Question: I am using Nette Framework 2.2.1 and BootStrap 3 on Wamp 2.5 (Win7). I am not able to load glyphicons in browser (error 403 Forbidden).
what browser sees

all needed fonts are in folder C:\wamp\www
ette\www
onts
.htaccess is located in C:\wamp\www
ette\www\ with content
'''
<IfModule mod_autoindex.c>
Options -Indexes
</IfModule>
# enable cool URL
<IfModule mod_rewrite.c>
RewriteEngine On
# RewriteBase /
# prevents files starting with dot to be viewed by browser
RewriteRule /\.|^\. - [F]
# front controller
RewriteCond %{REQUEST_FILENAME} !-f
RewriteCond %{REQUEST_FILENAME} !-d
RewriteRule !\.(eot|svg|ttf|woff|pdf|js|ico|gif|jpg|png|css|rar|zip|tar\.gz)$ index.php [L]
</IfModule>
'''
C:\wamp\www
ette\wwwootstrap.min.css contains
'''
@font-face{font-family:'Glyphicons Halflings';src:url(../fonts/glyphicons-halflings-regular.eot);src:url(../fonts/glyphicons-halflings-regular.eot?#iefix) format('embedded-opentype'),url(../fonts/glyphicons-halflings-regular.woff) format('woff'),url(../fonts/glyphicons-halflings-regular.ttf) format('truetype'),url(../fonts/glyphicons-halflings-regular.svg#glyphicons_halflingsregular) format('svg')}
'''
Apache error log:
> [Wed Jul 16 11:55:01.<PHONE>] [core:error] [pid 3812:tid 788] (OS
5)Access is denied. : [client 127.0.0.1:52031] AH00132: file
permissions deny server access:
C:/wamp/www/nette/www/fonts/glyphicons-halflings-regular.svg, referer:
<URL>
I tried to set all permissions for user everyone to folder fonts, but its not working anyway.
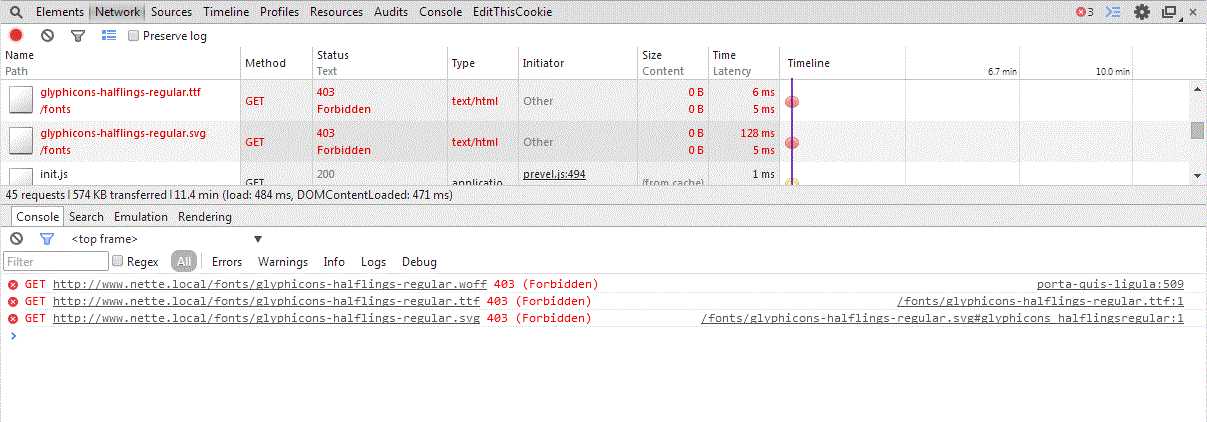
Answer: Check that your font files are readable by the user apache is running as.
It's important that the font files themselves be readable, in addition to the directory they are in.